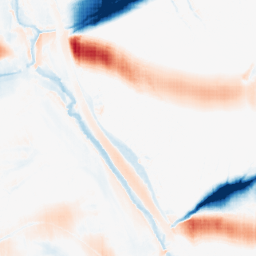
Category: morphological
Decomposition family: morphological_ellipse
Decomposition parameters: operation: average
width: 50
height: 10
Upsampling method: sinc_blackman
Upsampling parameters: scale: 8
kernel_size: 16
Upsampling scale: 8